Question: I use 'QTreeView' and 'QStandardItemModel' to display its contents (read from xml file) in a 'tree view'. The file parser works just OK, but when I use the view to display the data, the 'sizePolicy' just doesn't work.
Why? How to make the area of tree expand?
(It shows like below, which tree view doesn't expand?)
picture of the display of the tree:

code (edited to add "layout" part, but not work, either.):
'''
...
QStandardItemModel *model = new QStandardItemModel();
preOrder(doc.firstChild(), model);
view = new QTreeView(pageDetails);
view->setModel(model);
model->setHorizontalHeaderLabels(QStringList(""));
QHBoxLayout* lay=new QHBoxLayout(pageDetails);
lay->setContentsMargins(0, 0, 0, 0);
lay->addWidget(view);
view->setSizePolicy(QSizePolicy::Expanding, QSizePolicy::Expanding);
pageDetails->setLayout(lay);
view->show();
'''
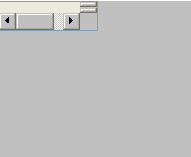
Answer: I got the problem solved now:

But still don't know how to remove the header...
I use it to add the parent widget ui, but set it a horizonal layout in the designer(somewhat difficult to find).
I just don't know why the code above just doesn't work in this case.
PS:
If I left the code commented:
'''
//QHBoxLayout* lay=new QHBoxLayout(pageDetails);
//lay->setContentsMargins(0, 0, 0, 0);
//lay->addWidget(view);
//view->setSizePolicy(QSizePolicy::Expanding, QSizePolicy::Expanding);
//pageDetails->setLayout(lay);
'''
It appears:

PS2:
remove header successfully!:
comment 'model->setHorizontalHeaderLabels(QStringList(""));'
add 'view->header()->setVisible(false);'